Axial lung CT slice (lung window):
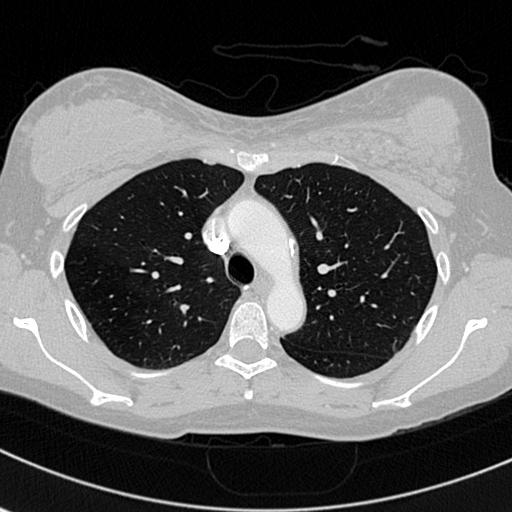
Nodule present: no